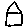
Label: house